Question: I'm dynamically adding Buttons to the WinForm. As I do so, I'm repositioning existing Buttons to prevent overlap. The 'AutoSize' property is being used to automatically set 'Width'.
For longer text (that pushes Buttons beyond their default 'Width'), the below code doesn't work.
For example:
- 'b.Width''AutoSize'- 'b.Width''AutoSize'- 'b.Width + buffer'- 'addButton()''AutoSize'

'AutoSize' appears to change the size of the control too late for it to be of use. How can I make it happen immediately?
'''
public void addButton(string text)
{
const int buffer = 8;
//Construct new button
Button b = new Button();
b.Text = text;
b.AutoSize = true;
b.Location = new Point(0, 0);
//Shift over all other buttons to prevent overlap
//b.Width is incorrect below, because b.AutoSize hasn't taken effect
for (int i = 0; i < Controls.Count; i++)
if (Controls[i] is Button)
Controls[i].Location = new Point(Controls[i].Location.X + b.Width + buffer, Controls[i].Location.Y);
Controls.add(b);
}
'''
Searched Google and StackOverflow for the following:
- - -
Asking here.
If nothing else works, a timer could be set to reposition Buttons on each tick. However this is , and doesn't aid in learning the intricacies of 'AutoSize'. I'd like to avoid this workaround if possible.
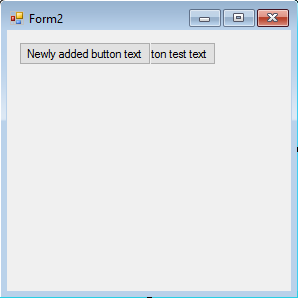
Answer: The 'AutoSize' and 'AutoSizeMode' mode are applied only when the control is parented to the another control or form.
So invoke first
'''
Controls.Add(b);
'''
Now the 'b.Size' will the adjusted accordingly and can be used in the calculations.
Alternatively, instead of 'Size' property you can use the <URL> method to get the correct size without actually applying 'AutoSize' and use it inside the calculations:
'''
var bSize = b.GetPreferredSize(Size.Empty);
//Shift over all other buttons to prevent overlap
//b.Width is incorrect below, because b.AutoSize hasn't taken effect
for (int i = 0; i < Controls.Count; i++)
if (Controls[i] is Button)
Controls[i].Location = new Point(Controls[i].Location.X + bSize.Width + buffer, Controls[i].Location.Y);
'''